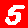
Digit: 5